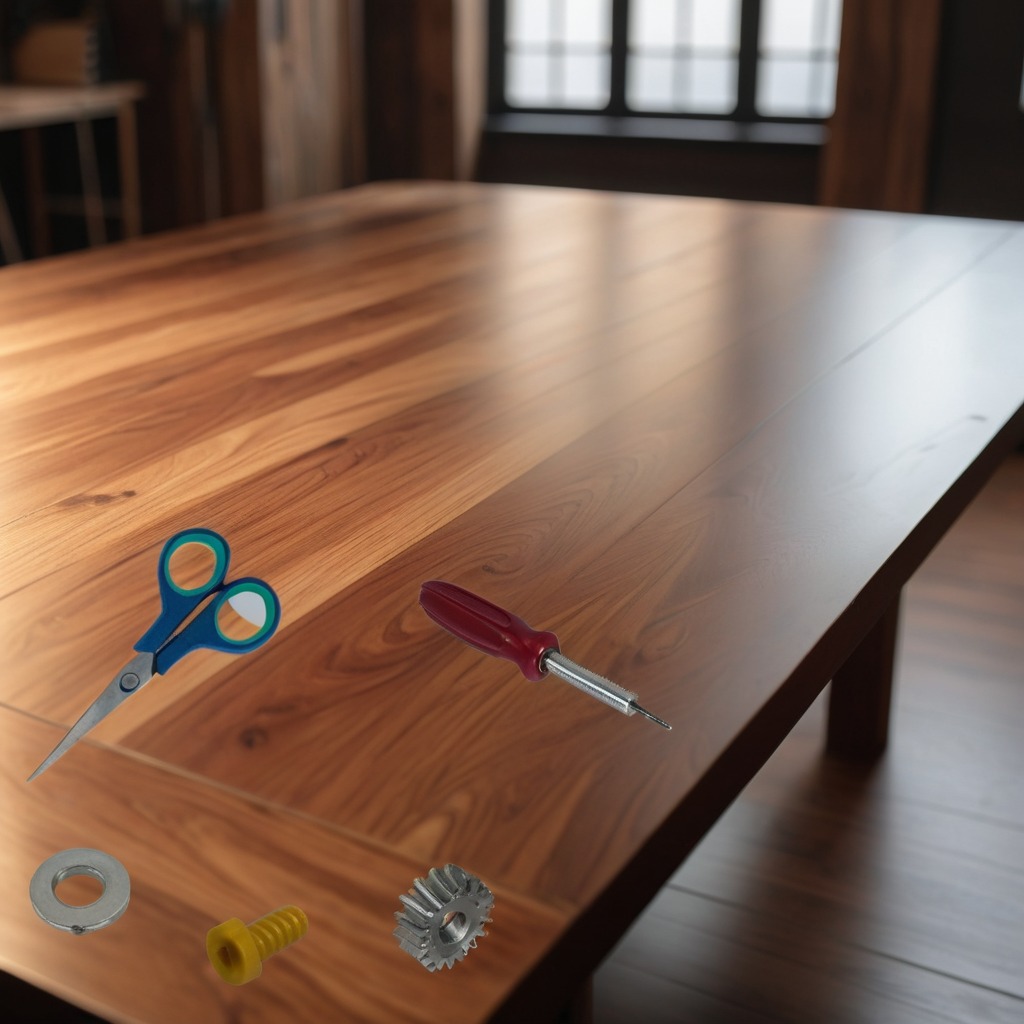
A gear with teeth, a flat washer, a screw, a screwdriver, and a pair of scissors are lying on a wooden table.